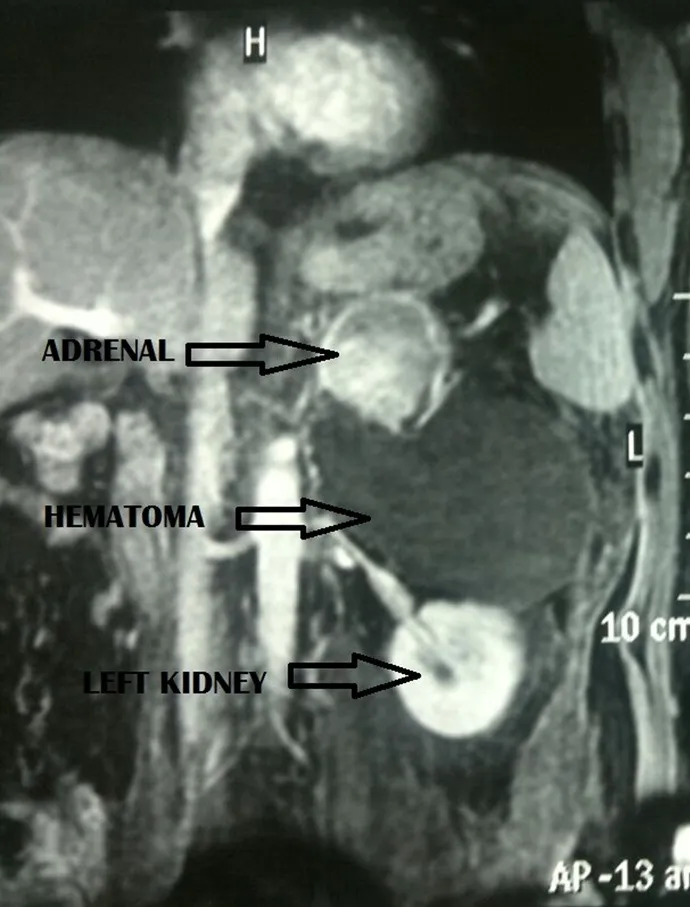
MRI showing left suprarenal mass with large hemorrhagic component, suggestive of spontaneous hemorrhage in an adrenal mass, likely representing pheochromocytoma.
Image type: radiology (mri)